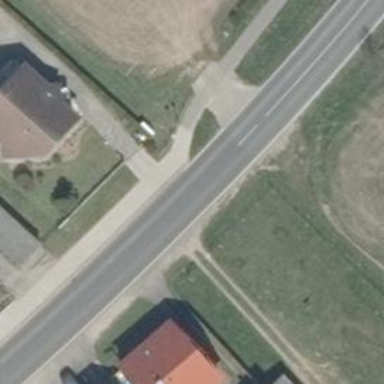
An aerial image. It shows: Asphalt road classified as primary highway.